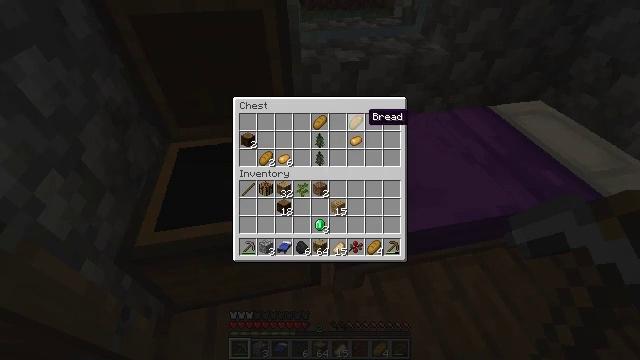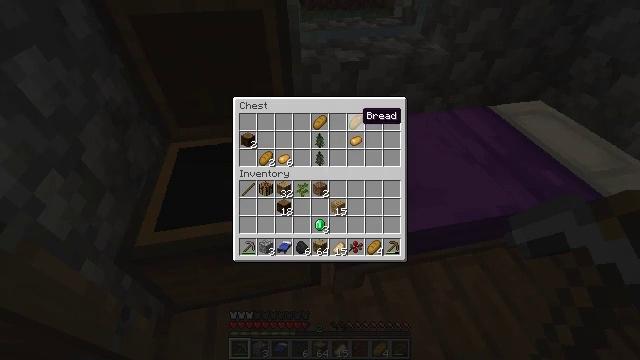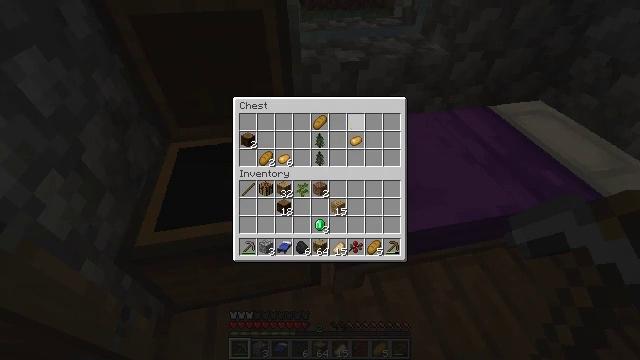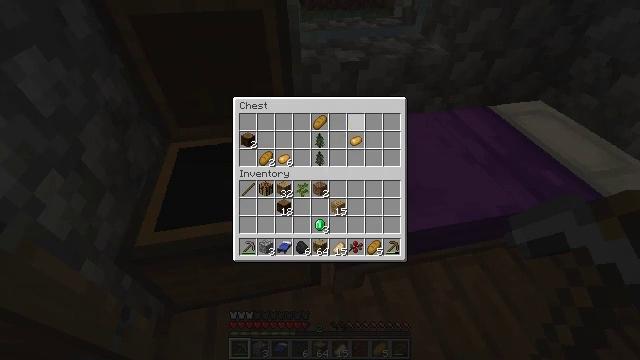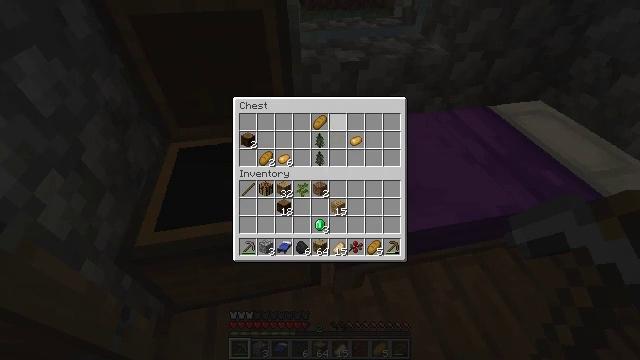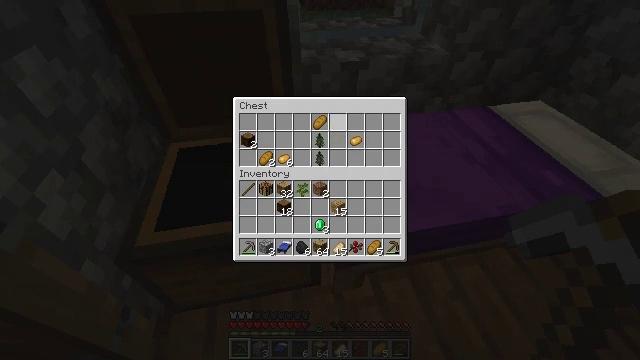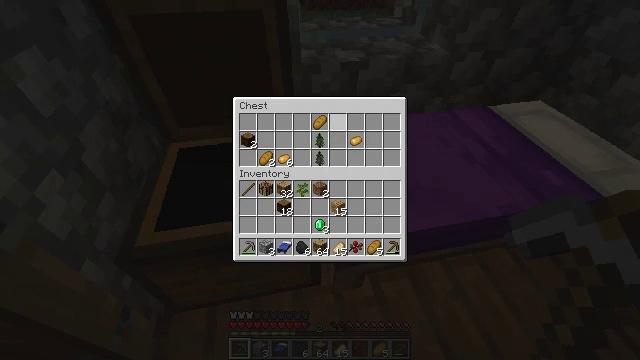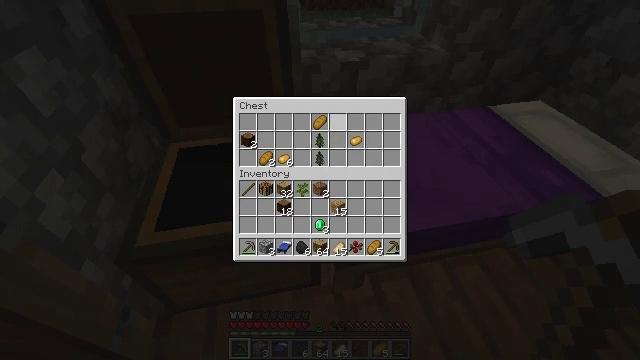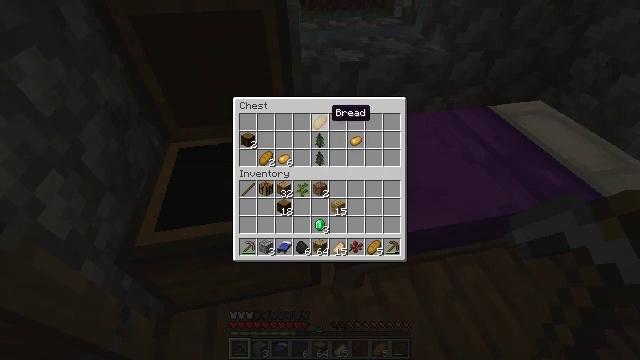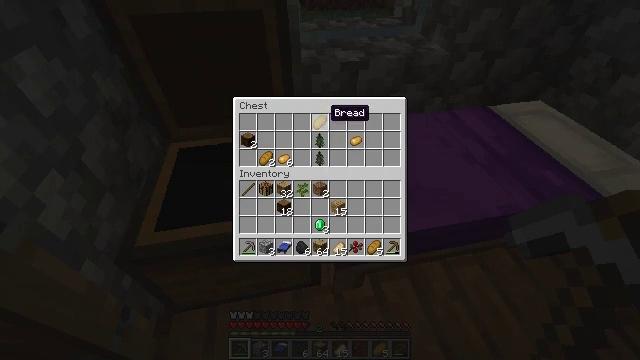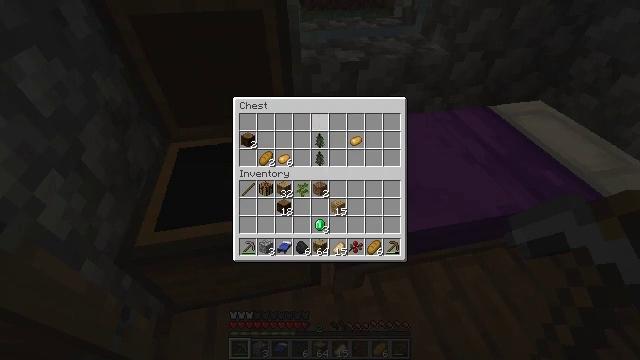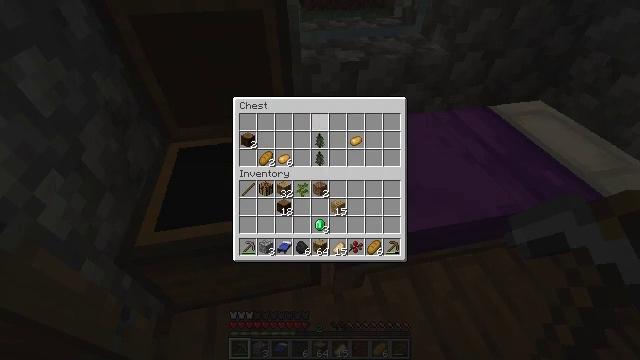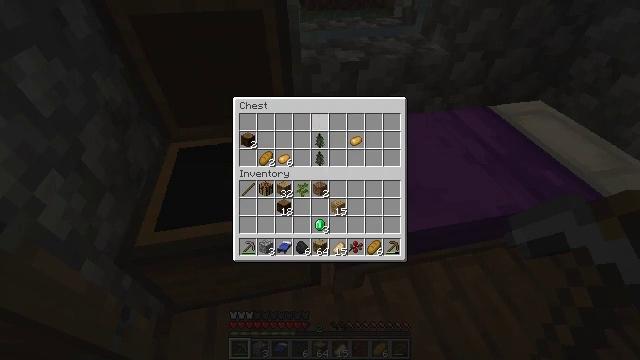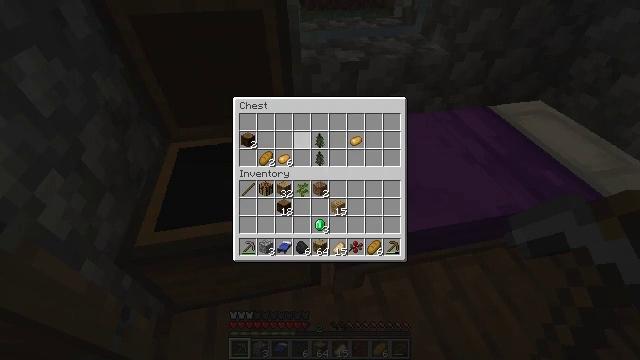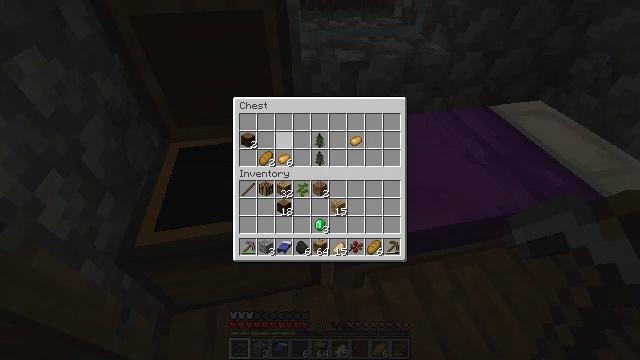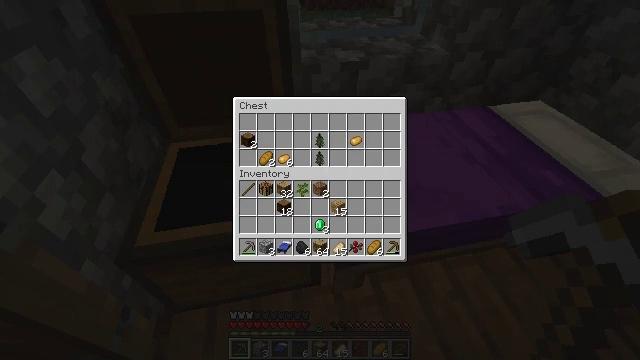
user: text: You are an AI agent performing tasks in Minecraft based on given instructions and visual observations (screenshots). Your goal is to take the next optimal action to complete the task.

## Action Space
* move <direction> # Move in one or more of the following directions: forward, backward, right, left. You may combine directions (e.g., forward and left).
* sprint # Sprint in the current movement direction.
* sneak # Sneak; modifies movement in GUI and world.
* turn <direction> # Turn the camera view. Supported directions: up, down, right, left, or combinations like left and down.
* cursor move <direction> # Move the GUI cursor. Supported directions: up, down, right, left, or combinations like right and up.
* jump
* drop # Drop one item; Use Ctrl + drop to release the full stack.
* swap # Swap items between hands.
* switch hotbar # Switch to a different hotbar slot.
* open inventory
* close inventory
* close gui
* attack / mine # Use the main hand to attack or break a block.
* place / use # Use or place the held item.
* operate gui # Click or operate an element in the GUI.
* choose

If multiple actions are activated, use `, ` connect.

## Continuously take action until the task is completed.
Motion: motion action
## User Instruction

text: craft item air
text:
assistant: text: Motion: sneak
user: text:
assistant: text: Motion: sneak, operate gui
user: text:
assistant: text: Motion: sneak, operate gui
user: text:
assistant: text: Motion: sneak, cursor move left
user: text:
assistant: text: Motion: sneak
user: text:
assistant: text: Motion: sneak
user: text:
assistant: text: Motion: sneak
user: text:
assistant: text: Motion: sneak
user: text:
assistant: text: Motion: sneak
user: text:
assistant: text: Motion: sneak, operate gui
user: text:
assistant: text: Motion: sneak, operate gui
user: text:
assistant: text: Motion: sneak, operate gui
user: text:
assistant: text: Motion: sneak, cursor move left and down
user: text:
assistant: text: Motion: sneak, cursor move left and down
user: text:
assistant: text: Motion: sneak, cursor move left and down
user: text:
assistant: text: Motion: sneak
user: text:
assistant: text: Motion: sneak
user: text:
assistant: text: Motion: sneak
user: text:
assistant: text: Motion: sneak
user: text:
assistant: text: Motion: sneak
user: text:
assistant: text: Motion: sneak
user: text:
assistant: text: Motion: sneak, operate gui
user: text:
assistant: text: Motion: sneak, operate gui
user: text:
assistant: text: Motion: sneak, operate gui
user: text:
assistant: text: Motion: sneak
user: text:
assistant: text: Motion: sneak
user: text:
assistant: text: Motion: sneak, operate gui
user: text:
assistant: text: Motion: sneak, operate gui
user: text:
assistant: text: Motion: sneak, cursor move left and up
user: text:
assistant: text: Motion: sneak, cursor move left and up